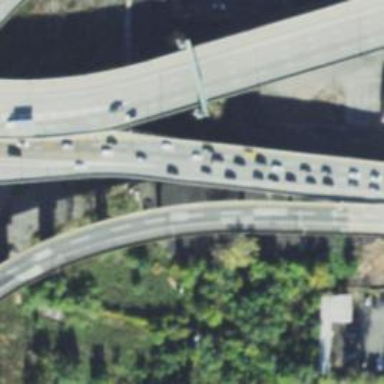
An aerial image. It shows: Bridge over motorway.